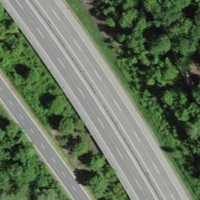
EUNIS habitat code: 57
Species observed at this site:
Milvus milvus